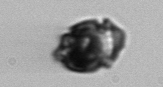
Label: Proterythropsis